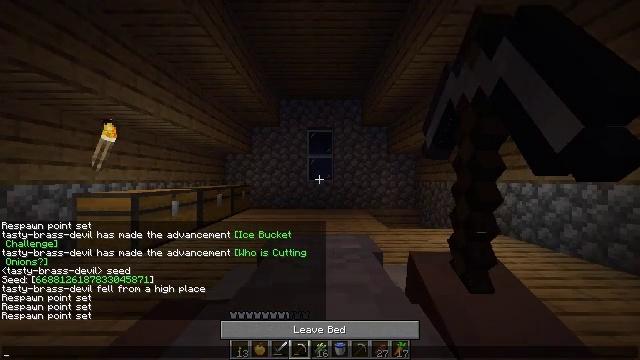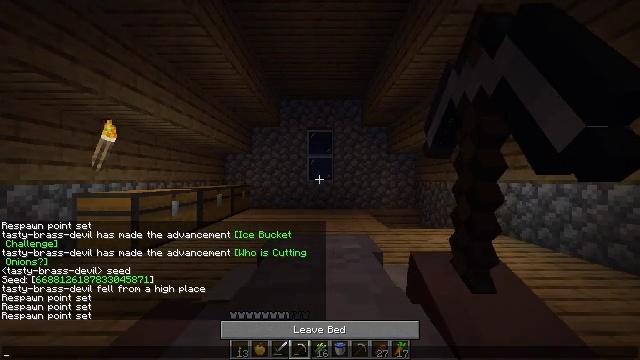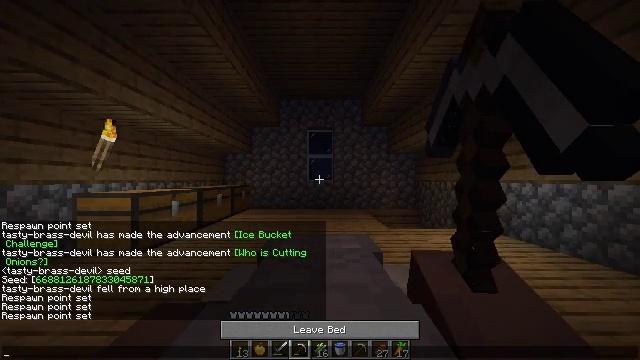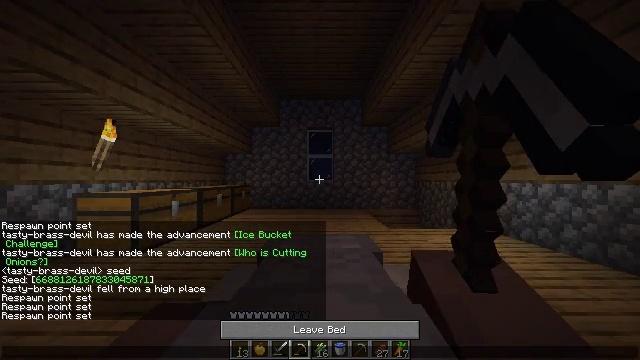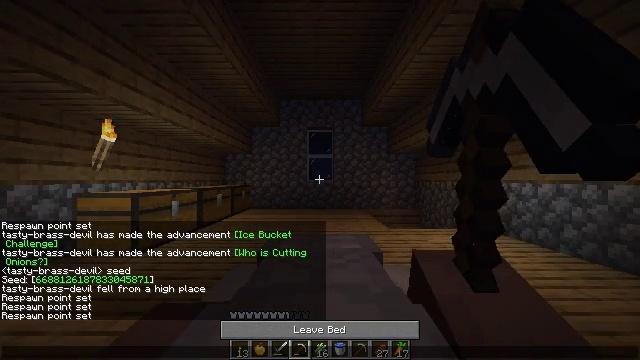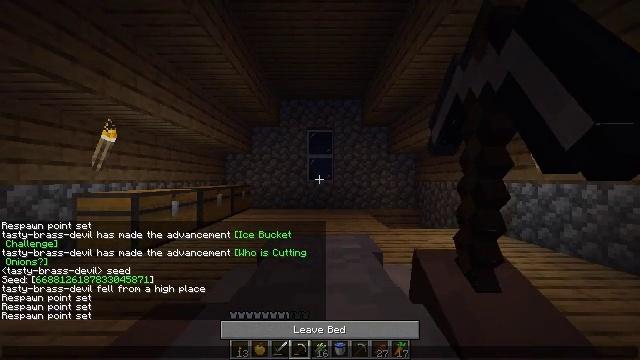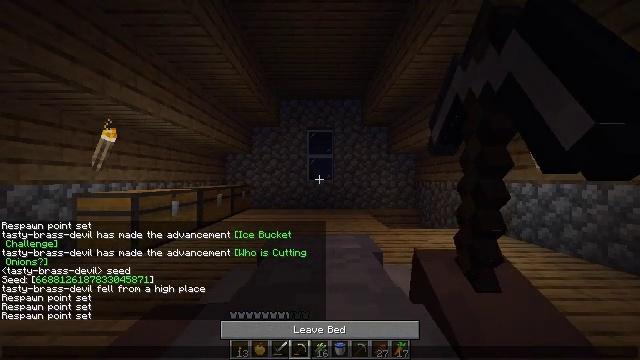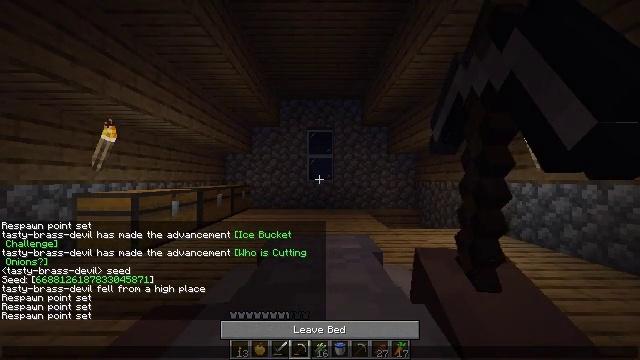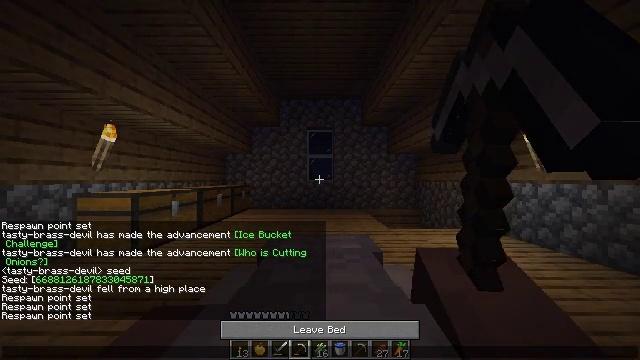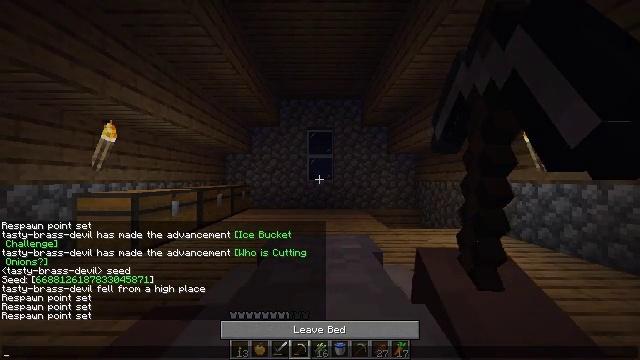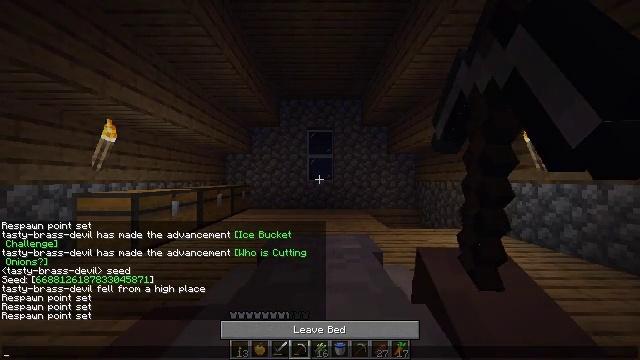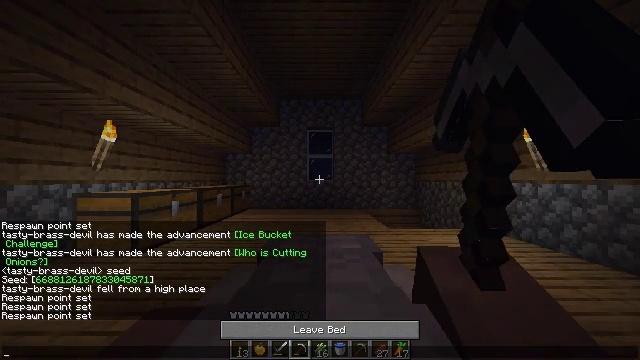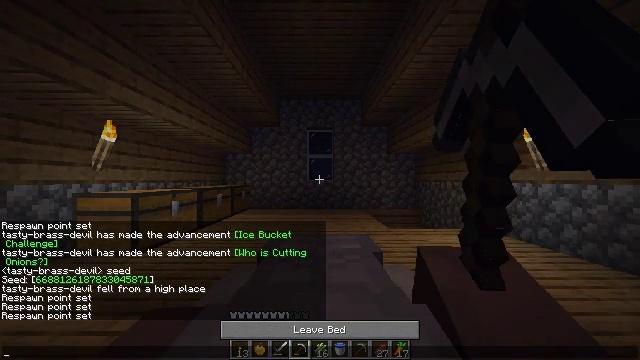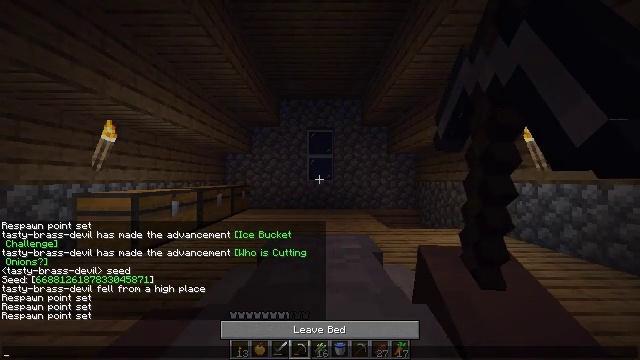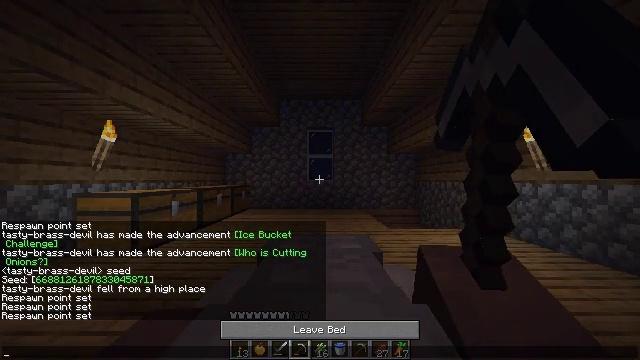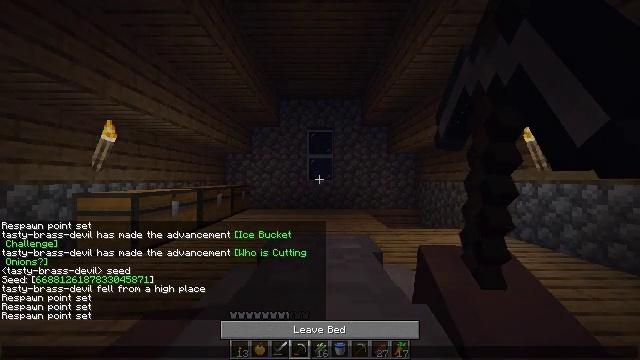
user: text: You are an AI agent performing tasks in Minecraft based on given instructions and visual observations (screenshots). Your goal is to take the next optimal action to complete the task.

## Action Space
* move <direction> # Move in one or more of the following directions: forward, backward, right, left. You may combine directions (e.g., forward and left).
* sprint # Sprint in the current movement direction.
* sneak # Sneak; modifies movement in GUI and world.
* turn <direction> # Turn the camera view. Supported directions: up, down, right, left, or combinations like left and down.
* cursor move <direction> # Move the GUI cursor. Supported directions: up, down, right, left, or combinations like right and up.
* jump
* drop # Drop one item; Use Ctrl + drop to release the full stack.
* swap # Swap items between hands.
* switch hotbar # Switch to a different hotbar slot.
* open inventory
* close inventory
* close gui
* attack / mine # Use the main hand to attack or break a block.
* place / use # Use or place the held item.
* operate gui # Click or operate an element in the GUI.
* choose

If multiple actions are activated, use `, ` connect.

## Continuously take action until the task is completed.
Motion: motion action
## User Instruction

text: Create a cartography table in the crafting grid.
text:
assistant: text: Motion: no_op
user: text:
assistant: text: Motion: no_op
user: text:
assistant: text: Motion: no_op
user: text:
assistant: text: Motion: no_op
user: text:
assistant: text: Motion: no_op
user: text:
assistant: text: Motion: no_op
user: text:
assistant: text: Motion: no_op
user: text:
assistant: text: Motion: no_op
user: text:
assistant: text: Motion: no_op
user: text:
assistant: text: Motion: no_op
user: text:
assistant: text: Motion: no_op
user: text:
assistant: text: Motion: no_op
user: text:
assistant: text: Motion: no_op
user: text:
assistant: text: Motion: no_op
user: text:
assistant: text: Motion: no_op
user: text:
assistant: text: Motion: no_op
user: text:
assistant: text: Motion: no_op
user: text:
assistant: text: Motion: no_op
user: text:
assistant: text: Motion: no_op
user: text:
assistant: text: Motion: no_op
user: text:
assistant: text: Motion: no_op
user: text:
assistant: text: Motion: no_op
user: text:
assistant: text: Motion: no_op
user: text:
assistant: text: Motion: no_op
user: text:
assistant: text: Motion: no_op
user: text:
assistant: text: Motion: no_op
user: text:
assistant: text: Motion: no_op
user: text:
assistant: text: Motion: no_op
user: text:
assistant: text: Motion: no_op
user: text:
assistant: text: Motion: no_op